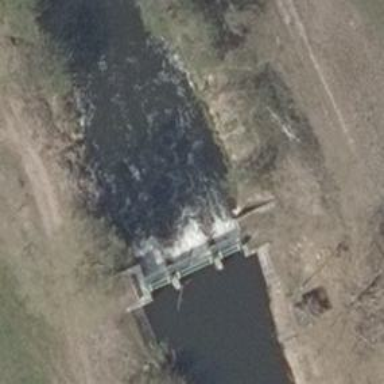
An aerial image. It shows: Weir along the waterway.